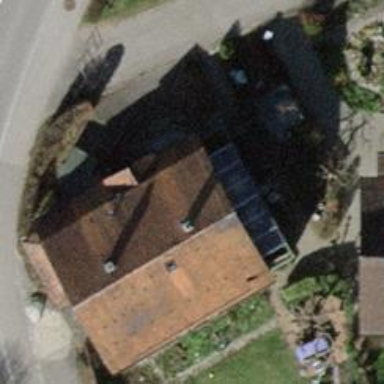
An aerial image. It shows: Detached building with gambrel roof shape.